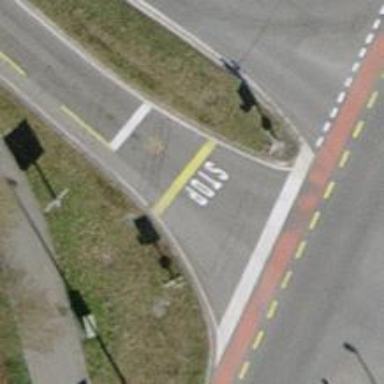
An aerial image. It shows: Road with traffic signals.